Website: bh-photo
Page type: payment
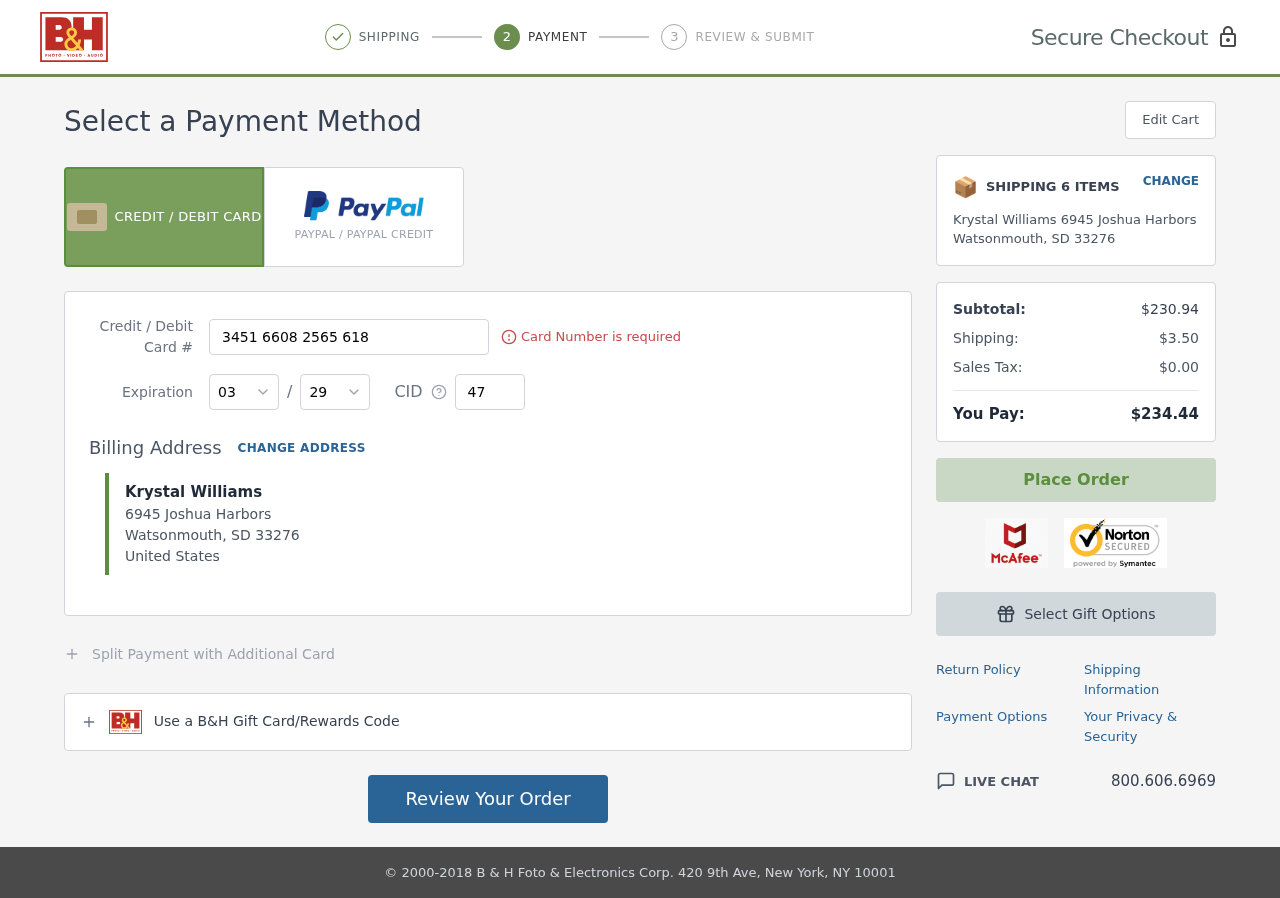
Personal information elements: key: PII_CARD_CVV
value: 4769
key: PII_CARD_EXPIRY_MONTH
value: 03
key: PII_CARD_EXPIRY_YEAR
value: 29
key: PII_CARD_NUMBER
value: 3451 6608 2565 618
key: PII_CITY
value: Watsonmouth
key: PII_COUNTRY
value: United States
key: PII_FULLNAME
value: Krystal Williams
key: PII_POSTCODE
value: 33276
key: PII_STATE_ABBR
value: SD
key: PII_STREET
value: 6945 Joshua Harbors
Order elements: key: ORDER_NUM_ITEMS
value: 6
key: ORDER_SUBTOTAL
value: $230.94
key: ORDER_SHIPPING_COST
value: $3.50
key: ORDER_TAX
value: $0.00
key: ORDER_TOTAL
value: $234.44